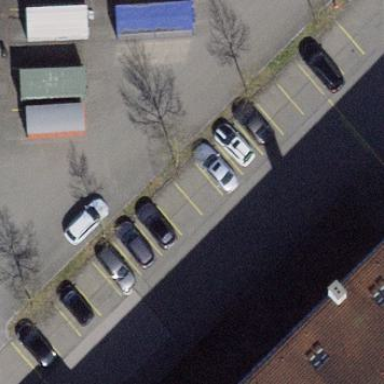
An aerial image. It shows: Parking available on the street side.